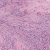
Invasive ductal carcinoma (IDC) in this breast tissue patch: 1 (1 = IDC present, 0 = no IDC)